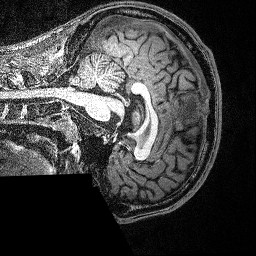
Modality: T1w
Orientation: sagittal
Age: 24
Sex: male
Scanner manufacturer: siemens
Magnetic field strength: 3 T
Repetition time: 2.53 s
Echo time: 0.00342 s